Current action and preconditions to check: trajectory_clear

Your task: For each precondition in the list above, predict whether it will hold at this action.

Consider the current scene as observed from the mobile robot's camera, and analyze the predicted future states of all dynamic agents (e.g., people, animals, vehicles, or any moving entities) within the NEXT SECOND.

IMPORTANT: Only answer "very likely" if you are absolutely certain—based on strong, clear evidence—that a dynamic agent will violate the precondition in the predicted future state. Do NOT answer "very likely" for unlikely, ambiguous, or low-probability risks.

Ask yourself for each precondition: Is there a high probability, with clear and convincing evidence, that the predicted future states of any dynamic agent will interfere with the predicted future state of the currently executing action within the NEXT SECOND, causing that precondition to fail?

Assess the risk level based on these predictions. Use "likely" or "very likely" if motions create a clear risk of interference.

Use "neutral" or "improbable" if agents are nearby but their predicted paths are clearly diverging or non-conflicting.

Failure Risk Categories: "very improbable", "improbable", "neutral", "likely", "very likely"

Answer Format: Output ONLY the probability_of_failure value from these categories: "very improbable", "improbable", "neutral", "likely", "very likely"

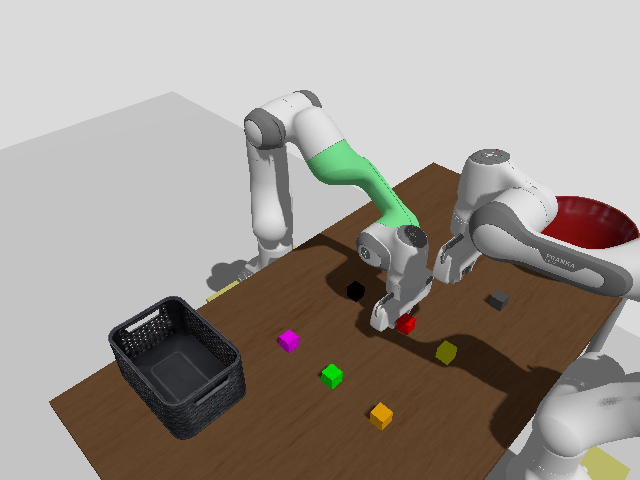

Answer: improbable